Question: I want to appear another view in MainView when i clicked button like following picture.
Is there any tutorials or guides?

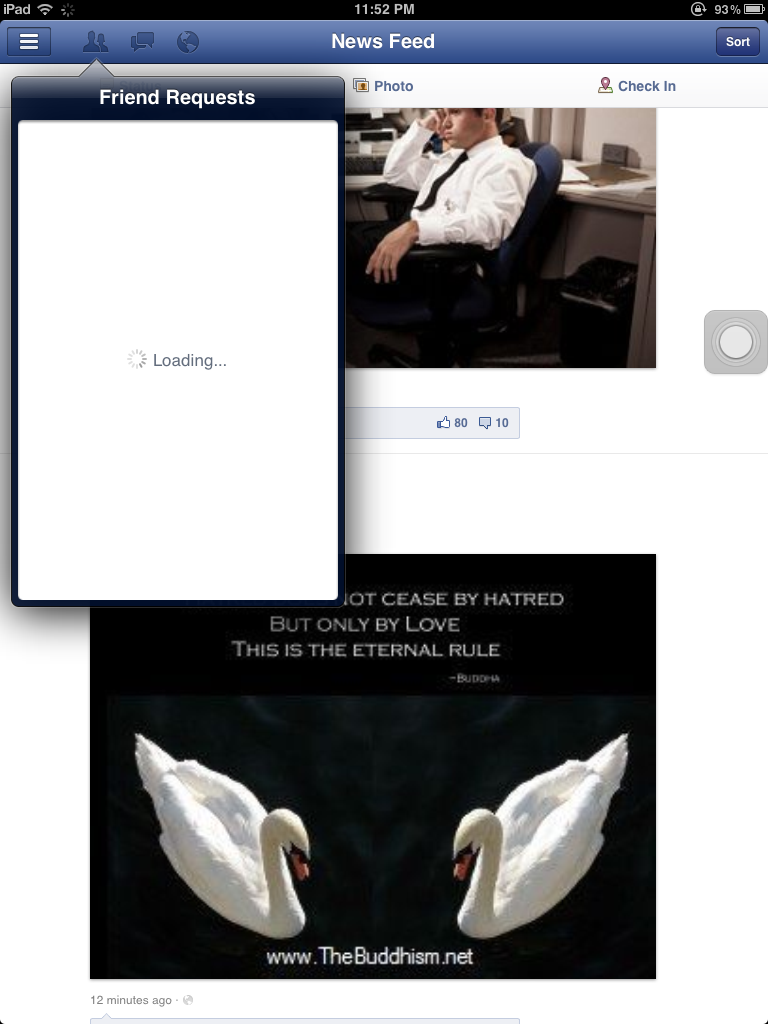
Answer: Have a look at this <URL> for popOver in iPhone / iPod.